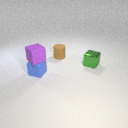
small blue rubber cube below small purple rubber cube